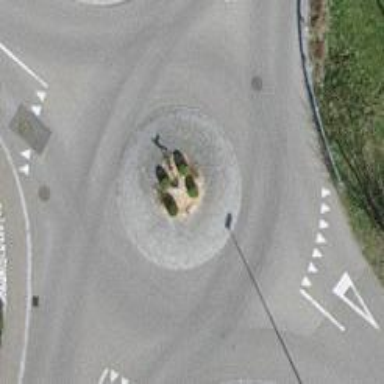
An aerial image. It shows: Mini roundabout on the road.